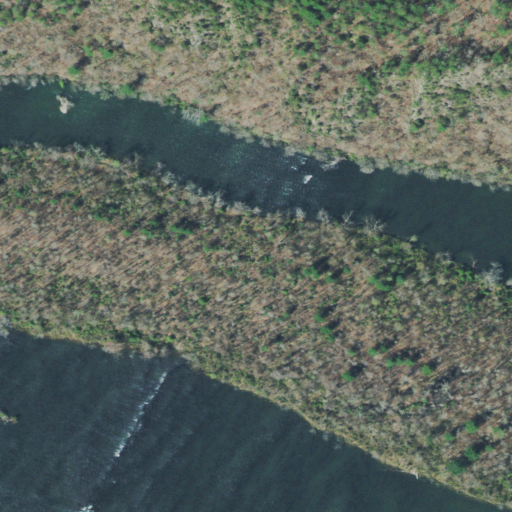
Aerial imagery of island in Tennessee named Big Island containing deciduous forest, open water, mixed forest, shrub, and evergreen forest